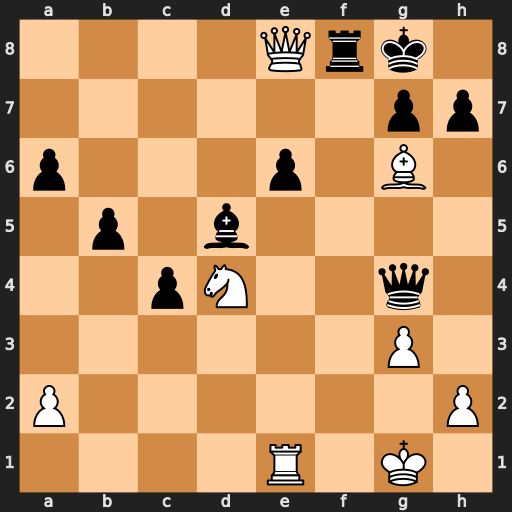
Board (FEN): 4Qrk1/6pp/p3p1B1/1p1b4/2pN2q1/6P1/P6P/4R1K1
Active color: w
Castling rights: -
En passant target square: -
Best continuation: Bf7+ Kh8 Qxf8#